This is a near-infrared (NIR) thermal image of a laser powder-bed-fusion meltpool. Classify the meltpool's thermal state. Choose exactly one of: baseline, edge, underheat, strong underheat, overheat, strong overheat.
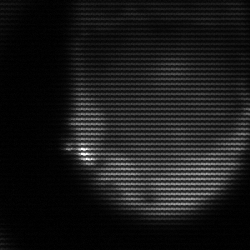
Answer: edge